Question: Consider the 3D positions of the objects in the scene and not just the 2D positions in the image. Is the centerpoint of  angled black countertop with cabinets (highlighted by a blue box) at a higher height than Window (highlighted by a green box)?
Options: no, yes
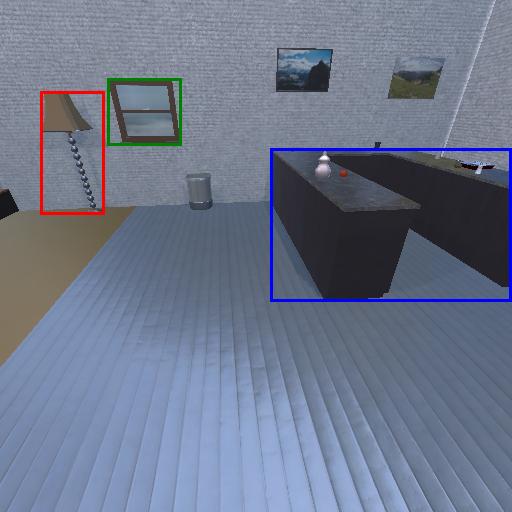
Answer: no